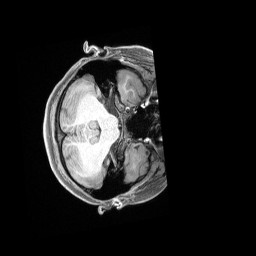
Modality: T1w
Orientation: axial
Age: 18
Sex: female
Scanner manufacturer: siemens
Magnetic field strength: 3 T
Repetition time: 2.4 s
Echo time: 0.00228 s